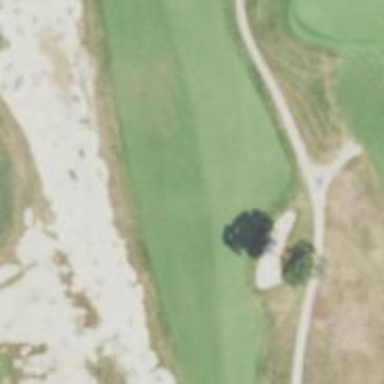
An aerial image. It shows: View of golf hole.